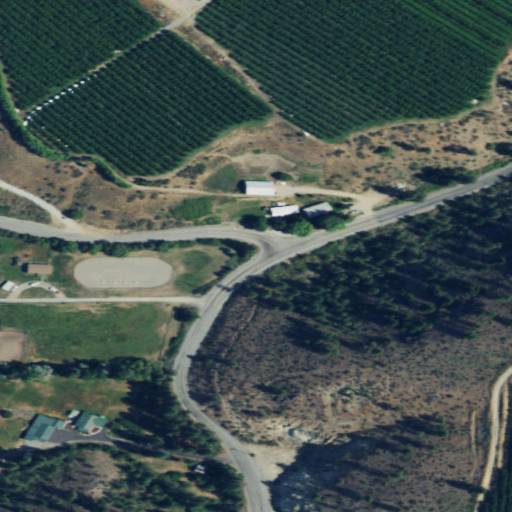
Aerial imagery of valley in Washington named Cooper Gulch containing pasture, shrub, open development, low intensity development, medium intensity development, cultivated crops, evergreen forest, and grassland